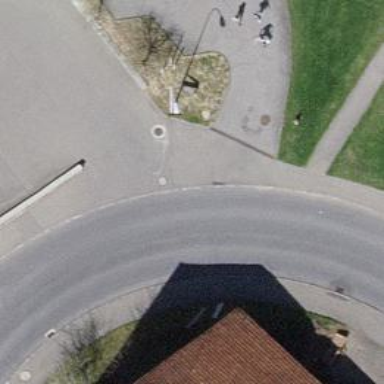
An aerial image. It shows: Unclassified road with separate sidewalks on both sides.